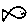
Label: fish